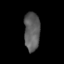
Tissue: skin
Cell type: Fibroblasts
Senescence score: 0.7705
Nuclear area (px): 600
Mean DAPI intensity: 93.343